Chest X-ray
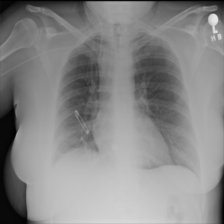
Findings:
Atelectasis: negative
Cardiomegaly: negative
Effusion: negative
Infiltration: negative
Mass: negative
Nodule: negative
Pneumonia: negative
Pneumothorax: negative
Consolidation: negative
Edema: negative
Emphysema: negative
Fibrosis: negative
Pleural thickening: negative
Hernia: negative